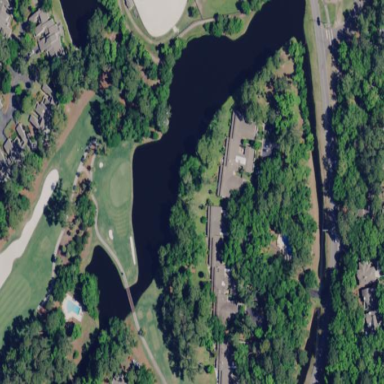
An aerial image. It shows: Water hazard in golf course. The hazard is natural water feature.